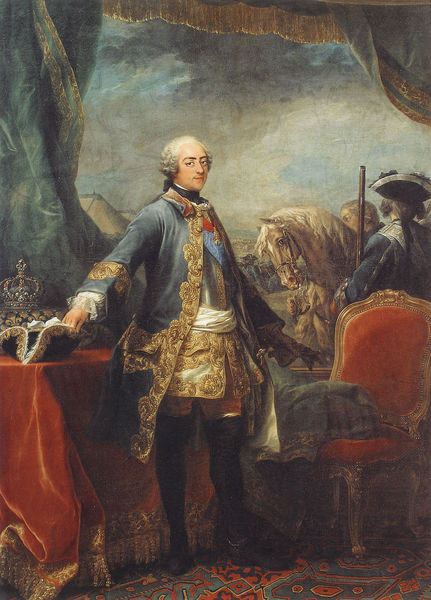
Titel: Ludwig XV in militärischem Habit
Künstler: Carle van Loo
Institution: Versailles, Musée National de Versailles et de Trianon
Schlagwörter: blau, gemälde, himmel, mann, hut, stuhl, tisch, rot, teppich, mütze, band, barock, federn, samt, vorhang, fransen, gold, decke, krone, pferd, mähne, perücke, herrschaft, berge, ölgemälde, könig, uniform, soldat, orden, stiefel, herrscher, brokat, gewehr, ross, feldherr, flinte, prunk, ornat, zelt, regent, auftrag, stuh, repräsentieren